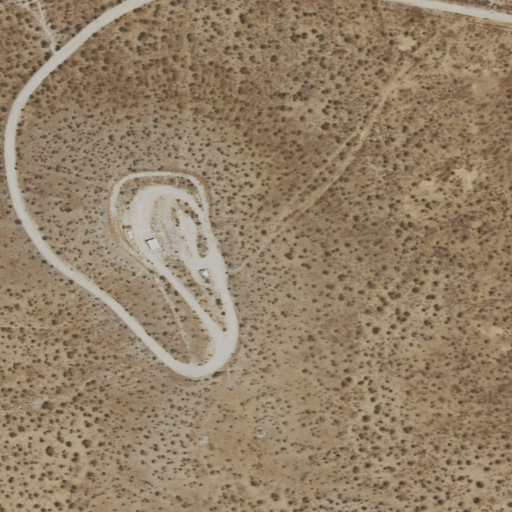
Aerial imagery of mountain in California named Jackrabbit Hill containing shrub, barren land, and open development